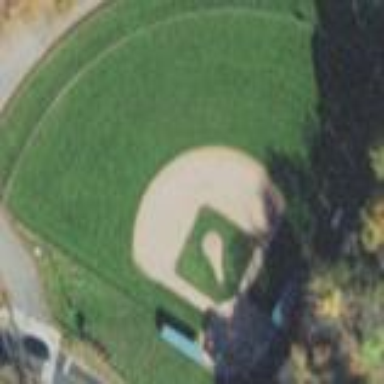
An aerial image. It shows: Baseball pitch for leisure land.